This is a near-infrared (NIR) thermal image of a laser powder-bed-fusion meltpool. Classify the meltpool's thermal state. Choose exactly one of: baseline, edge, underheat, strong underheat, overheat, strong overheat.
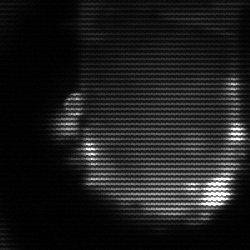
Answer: baseline